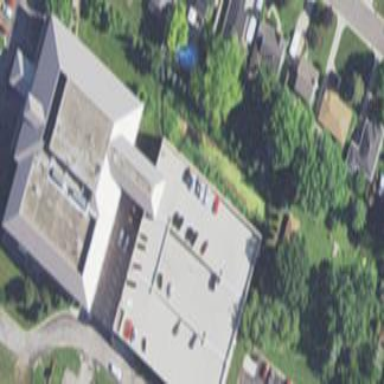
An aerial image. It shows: Hospital building.